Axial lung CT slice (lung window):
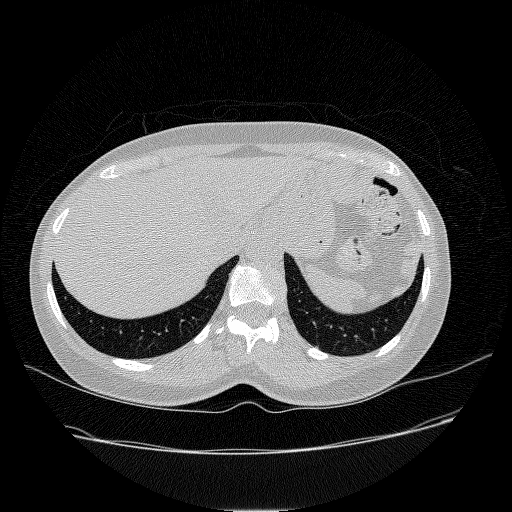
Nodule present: no